Field crop: maize
Growth stage: 2
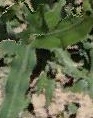
Species: maize